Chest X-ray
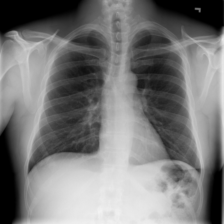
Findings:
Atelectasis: negative
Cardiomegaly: negative
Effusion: negative
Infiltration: negative
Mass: negative
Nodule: negative
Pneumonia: negative
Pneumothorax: negative
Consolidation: negative
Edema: negative
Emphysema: negative
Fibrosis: negative
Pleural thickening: negative
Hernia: negative